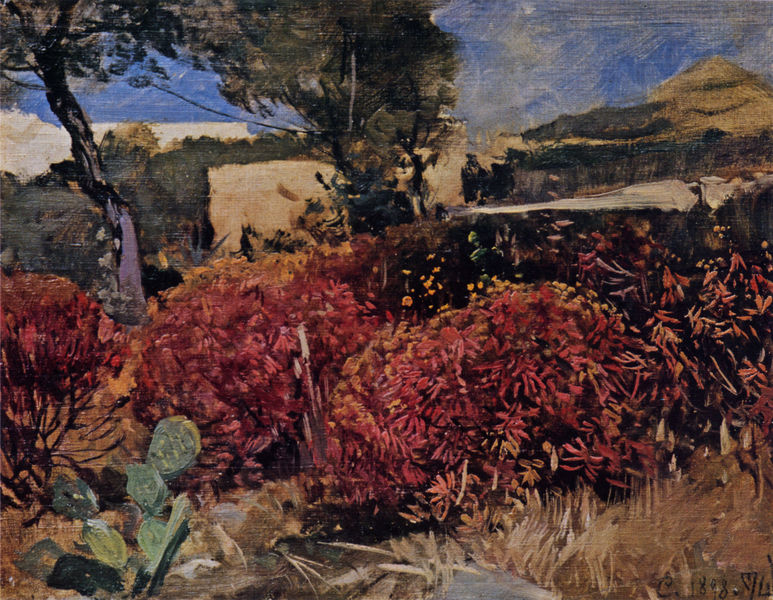
Titel: Blühende Sträucher auf Capri
Künstler: Manuel Wielandt
Standort: Süddeutschland
Institution: Privatbesitz
Schlagwörter: baum, berg, blau, himmel, laub, weiß, wolken, bäume, gelb, grün, landschaft, ocker, sand, äste, braun, bunt, grau, hintergrund, licht, schwarz, dach, gebäude, gras, haus, park, rot, weg, wiese, wolke, beige, wand, stein, baumstamm, erde, feld, gräser, horizont, häuser, hügel, natur, strauch, busch, büsche, hütte, sonne, sträucher, pflanze, pflanzen, rosa, garten, sommer, süden, heiß, trocken, warm, berge, gebirge, gipfel, hitze, modern, sonnenlicht, dorf, mauer, hecke, lila, violett, vegetation, blue, oil, red, black, expressionism, green, painting, yellow, flowers, brown, exotisch, steppe, außen, vulkan, berggipfel, blauer himmel, rock, rocks, sky, stone, tree, background, hill, house, landscape, mountain, mountains, nature, orange, fauna, german, horizontal, summer, sun, trees, agave, kaktee, kakteen, kaktus, planzen, america, autumn, grass, light, bushes, plants, texture, post-impressionism, shadow, wilderness, sketch, mittelmeer, italy, monet, leaves, mexiko, buildings, diagonal, watercolor, peak, foreground, american, bush, feild, impressionist, shrub, brush, paint, impasto, aburn, adobe, blue sky, brush\, busch7, cacti, cactus, composition, desert, dry, erfe, expressionistic, feigenkaktus, ferns, fire bush, grasses, heat, how about, kakten, landscape trees, landscapre, maccia, magenta, mesa, mexico, money, my time, native america, native american, needles, nopalkaktus, paddles, pine trees, plein air, pueblo, roter busch, shrubs, soil, some attention, south, southern, southwest, thanks, underbrush, vulcano, waste, wasting, western, you pay, öl